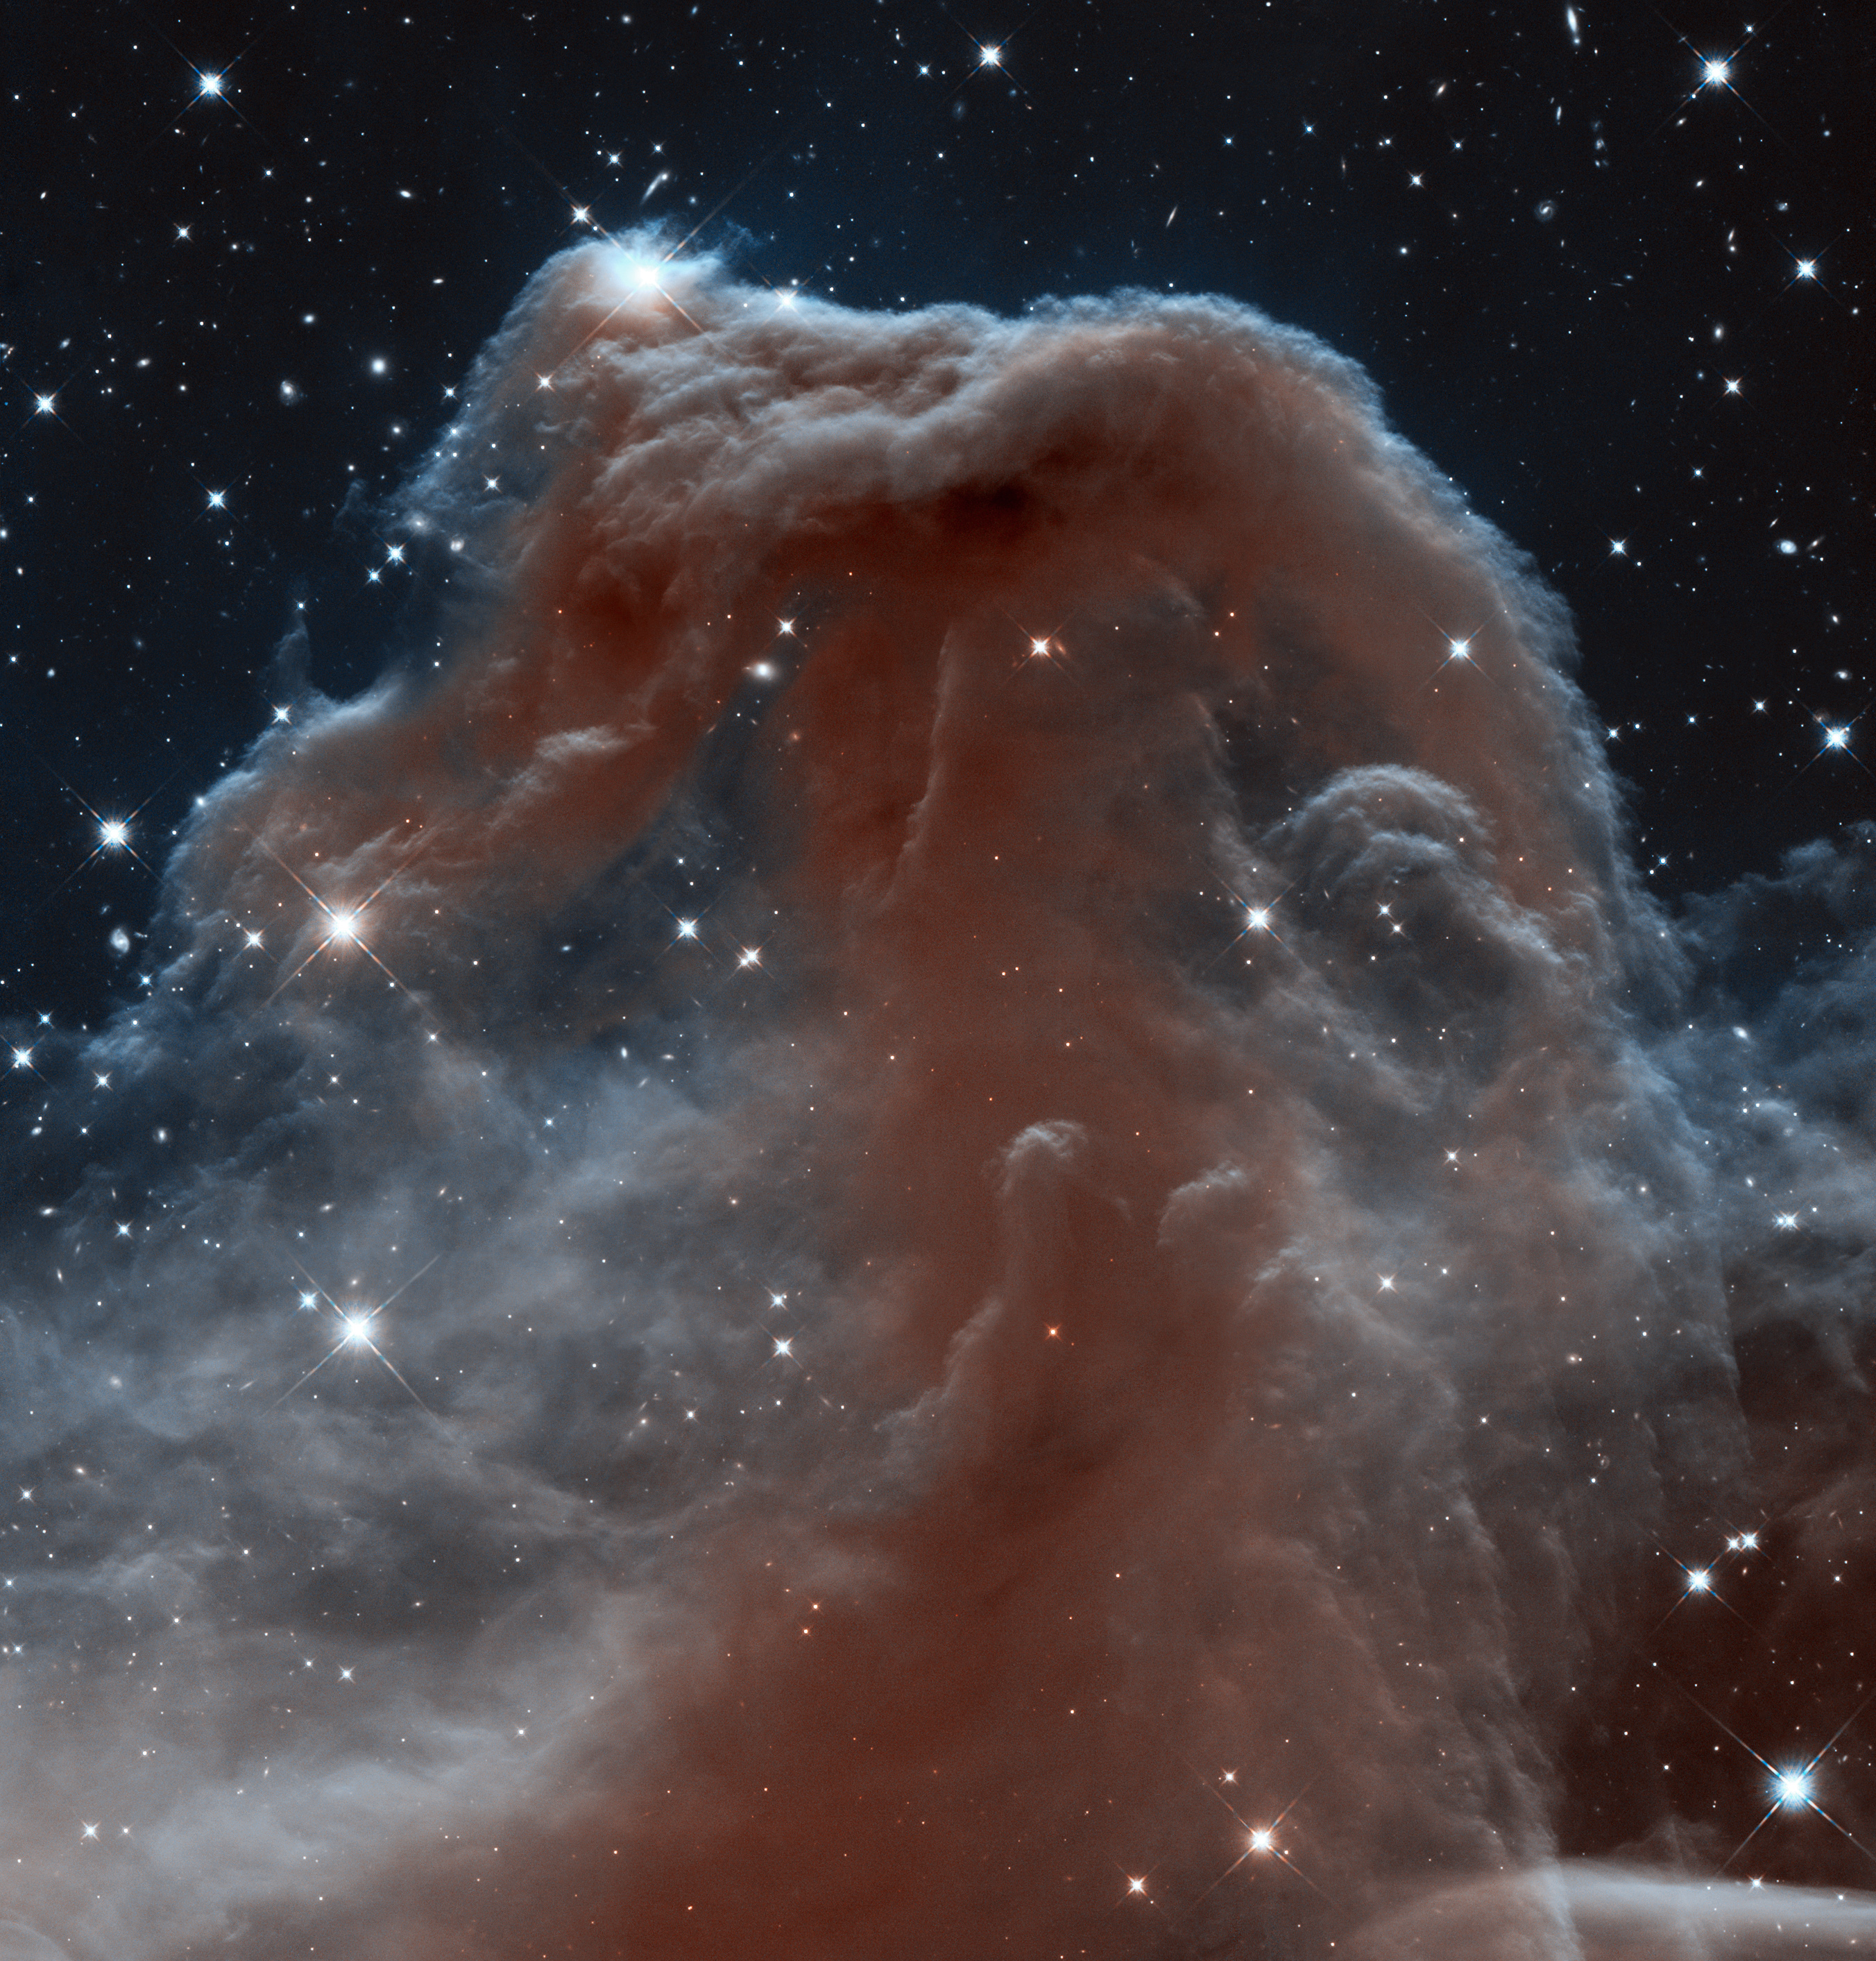
Horsehead Nebula Horsehead Nebula, hubble, hst